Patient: sex M, age 32
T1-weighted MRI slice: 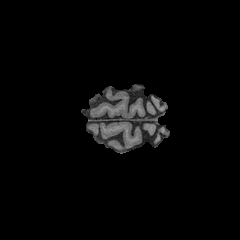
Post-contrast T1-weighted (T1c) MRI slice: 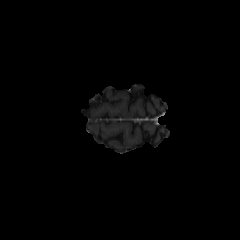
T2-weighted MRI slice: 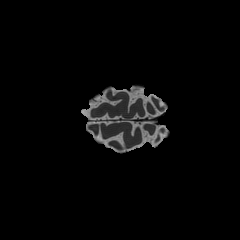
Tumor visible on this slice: no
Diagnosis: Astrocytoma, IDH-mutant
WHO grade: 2